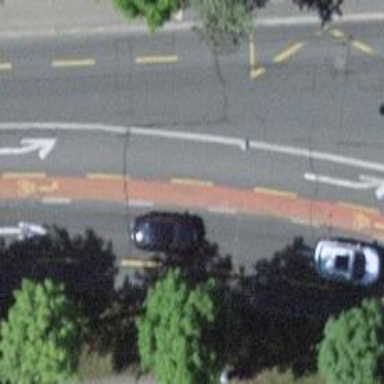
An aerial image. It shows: Primary highway with designated cycle lane and separate sidewalks on both sides. Trolley wires are present along the road.